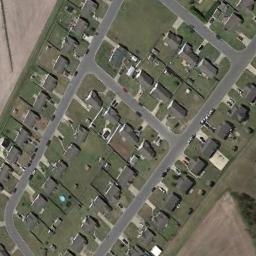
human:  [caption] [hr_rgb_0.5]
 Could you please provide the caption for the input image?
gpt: The medium residential area has lots of houses on the grass and some roads go through the medium residential area .

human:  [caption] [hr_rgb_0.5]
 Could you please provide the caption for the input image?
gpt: The houses in the mid-sized residential area are in a jumble .

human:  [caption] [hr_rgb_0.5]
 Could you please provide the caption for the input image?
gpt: There are many buildings in medium residential area .

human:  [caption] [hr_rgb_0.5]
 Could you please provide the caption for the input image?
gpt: The medium residential is on the grass next to the bare land .

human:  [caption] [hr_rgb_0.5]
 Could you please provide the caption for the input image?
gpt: There are many black buildings on green lawns on the medium residential area .